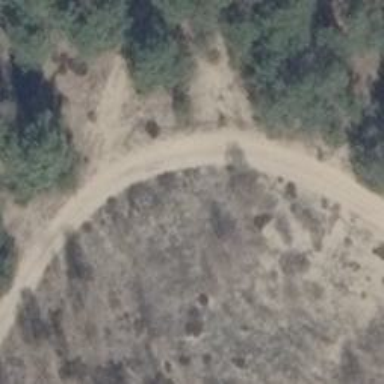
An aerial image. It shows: Dirt track road with grade 4 tracktype.